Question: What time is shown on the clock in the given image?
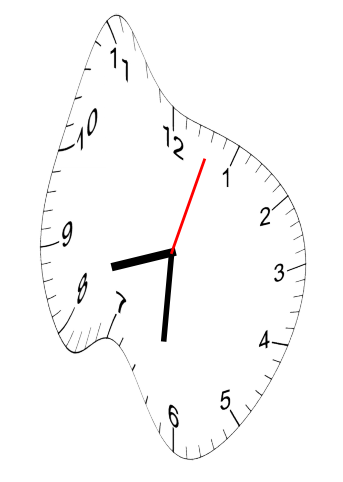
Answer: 08:31:03